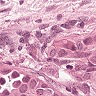
Metastatic tissue present: yes